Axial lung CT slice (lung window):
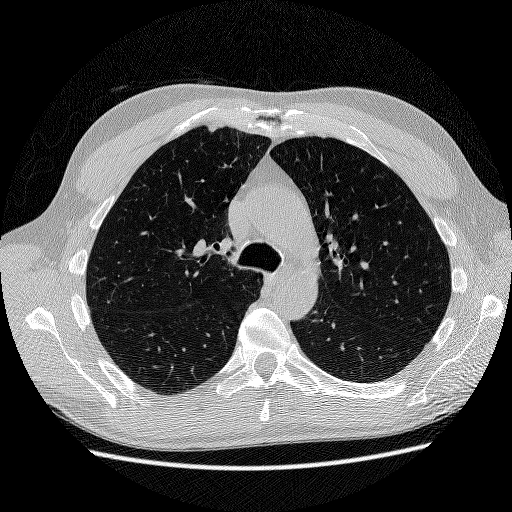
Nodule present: no